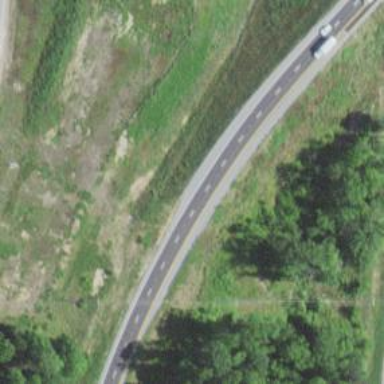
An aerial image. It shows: Asphalt motorway link.